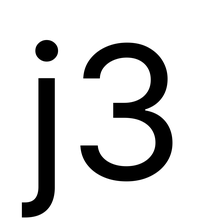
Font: Inter_Regular